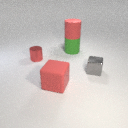
small red metal cylinder behind large red rubber cube